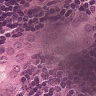
Metastatic tissue present: yes